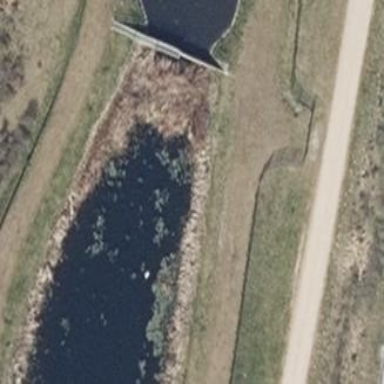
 creating natural and serene environment."